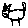
Label: cat